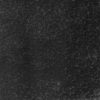
Label: not_dusty